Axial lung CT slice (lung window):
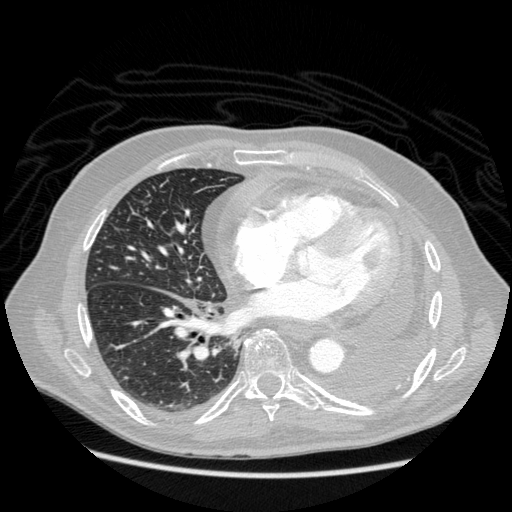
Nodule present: no